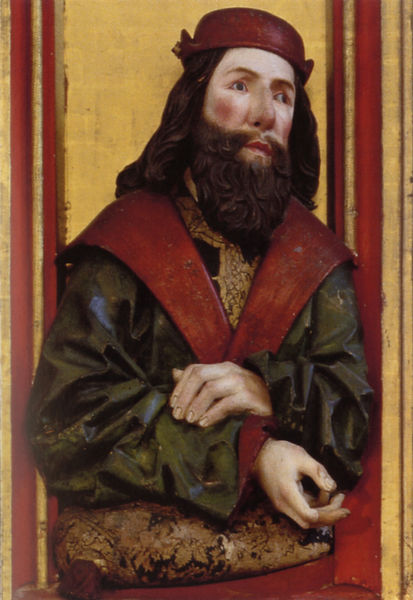
Titel: Blaubeuren, Hochaltar der ehemaligen Abteikirche St. Johannes der Täufer
Künstler: Gregor Erhart
Standort: Blaubeuren, Klosterkirche (EU - D - BW); Herstellungsort: Ulm (EU - D - BW)
Schlagwörter: hand, kopf, mann, gelb, grün, braun, haar, holz, hut, mund, nase, stirn, blick, rot, bart, jacke, kappe, mütze, augen, bärtig, falten, kragen, mensch, rahmen, vollbart, ärmel, hände, kirche, figur, gewand, gold, haare, mantel, händler, gotik, lippen, rouge, skulptur, farbig, wangen, rahmung, kissen, büste, faltenwurf, plastik, wange, oberkörper, revers, bemalt, foto, fotografie, vergoldet, brokat, schnitzerei, christus, mittelalter, heiliger, gefasst, holzfigur, goldgrund, roter rahmen, geschnitzt, schnitzwerk, skulpur, grünes gewand, rote kappe, traurif, heiliger bart